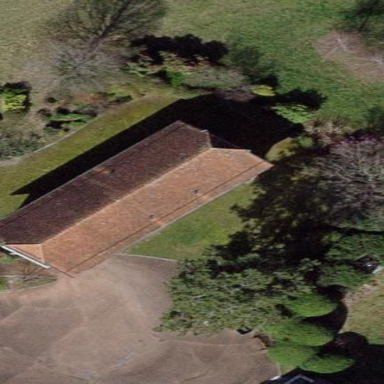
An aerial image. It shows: Detached building.